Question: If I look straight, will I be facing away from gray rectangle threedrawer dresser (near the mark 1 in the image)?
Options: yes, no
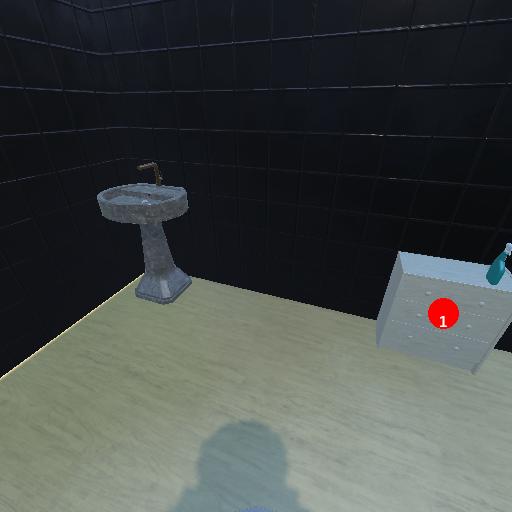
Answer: yes